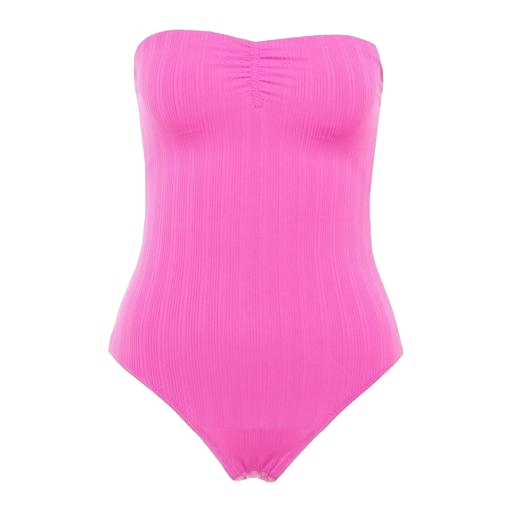
pink catalina tankini, strapless pink tube top, pink rib tank, white background